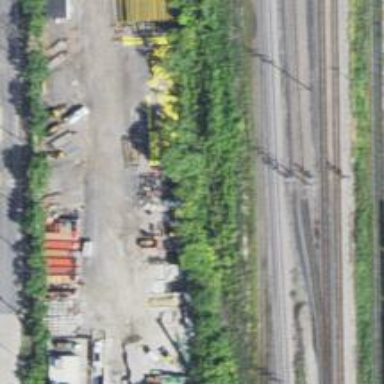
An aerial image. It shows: Unused railway yard.